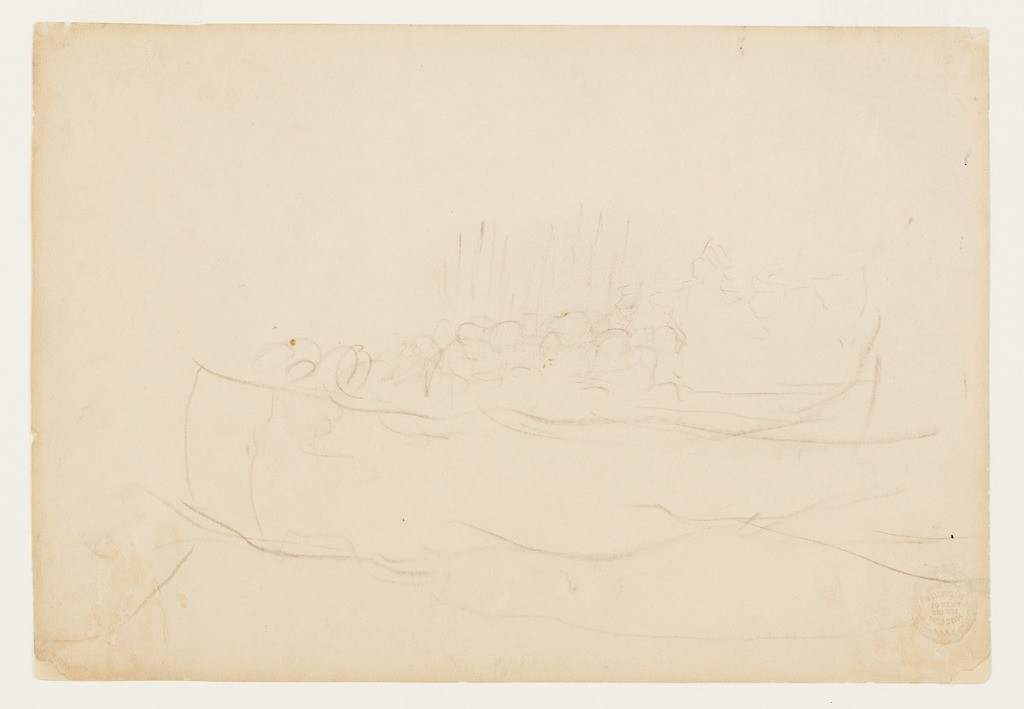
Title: Dory Filled with Men
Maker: Winslow Homer, American, 1836–1910
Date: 1881–82
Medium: Charcoal on paper
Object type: Drawing
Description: Sketch of a dory filled with men.